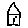
Label: house